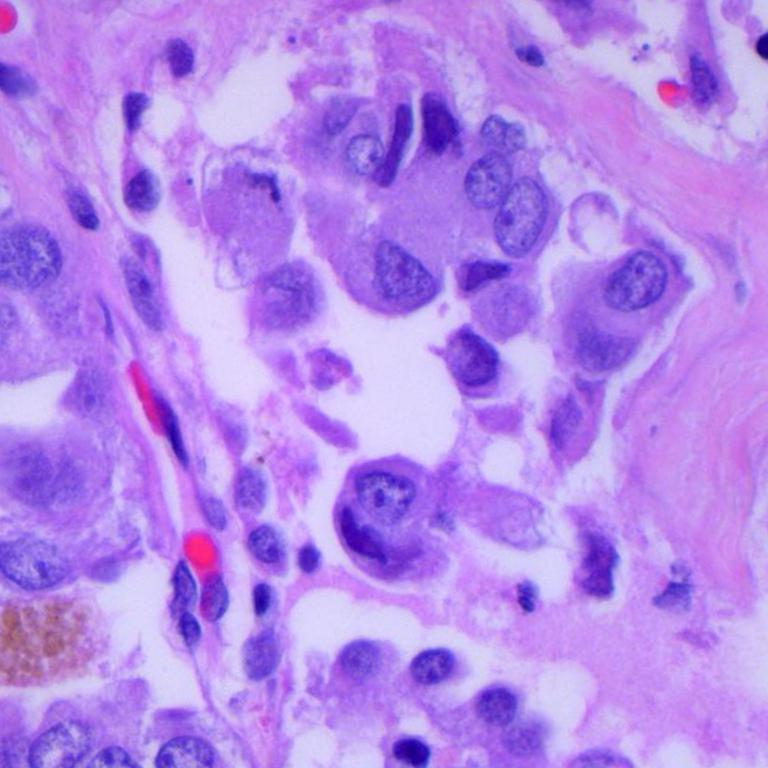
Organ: lung
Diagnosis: adenocarcinomas